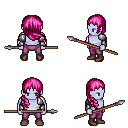
a pixel art fantasy rpg character, male body template, dark elf, purple skin, steel arm armor, magenta pants, pink right-swept hairstyle, maroon shoes, spear, four views (front, back, left, right), 2x2 character sprite sheet, small pixel art, hard edges, no anti-aliasing